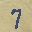
Label: 7